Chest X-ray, AP view. Patient: 46 years old, sex M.
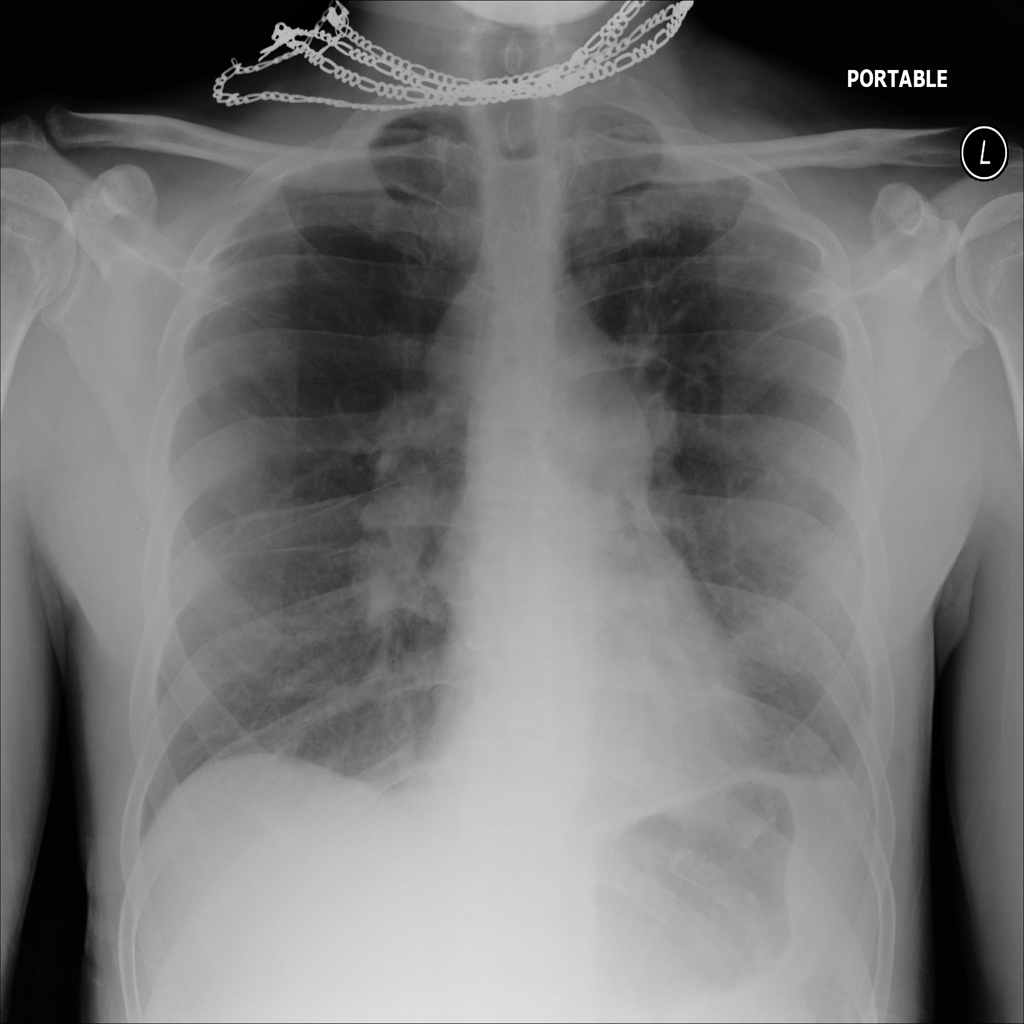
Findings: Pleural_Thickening